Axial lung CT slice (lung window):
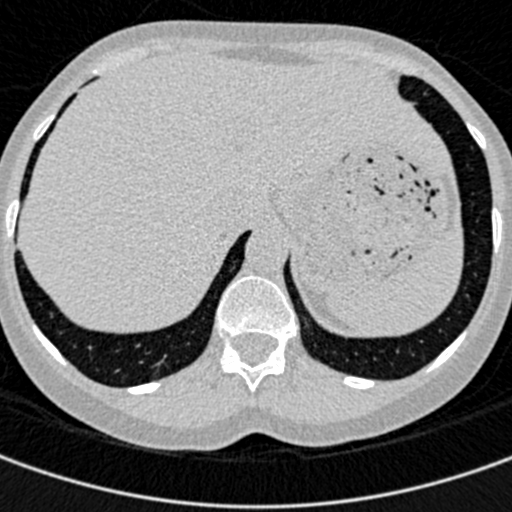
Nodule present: no